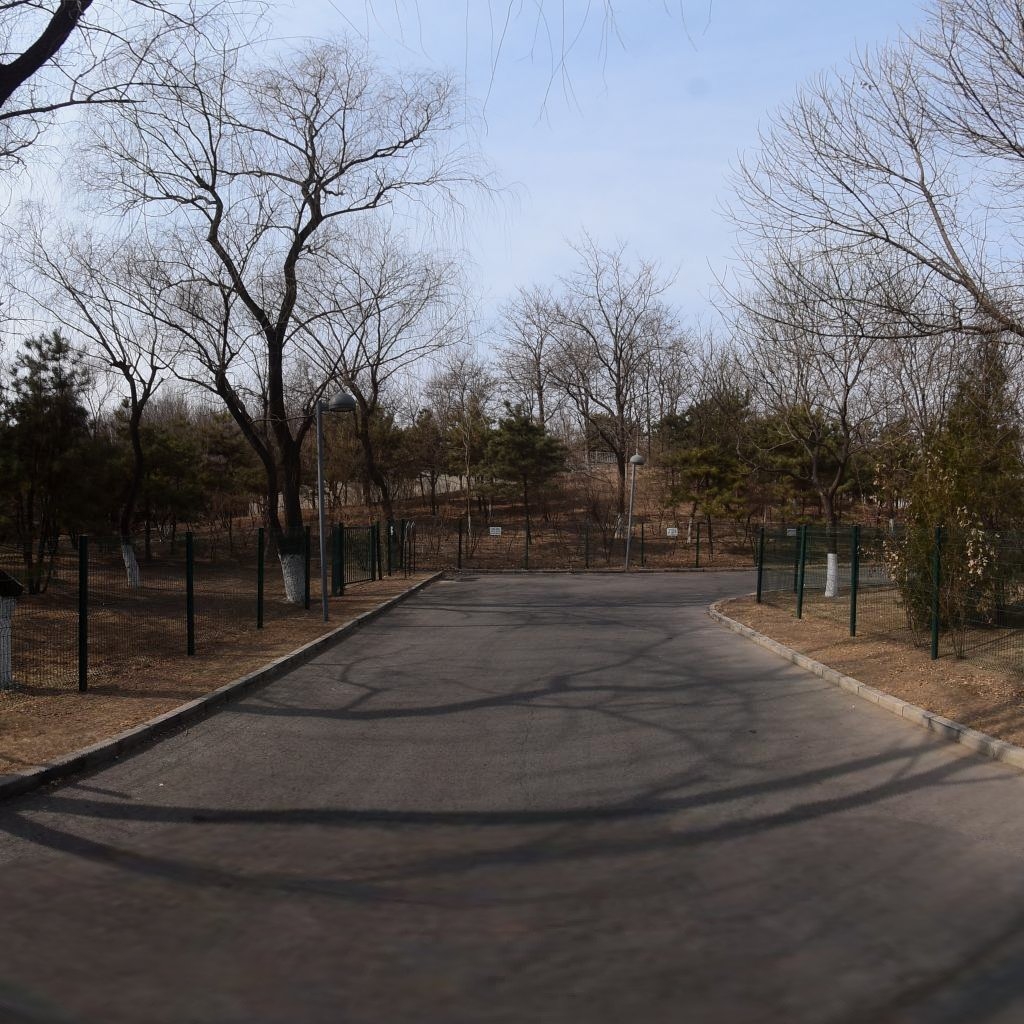
Region: Chaoyang
Road damage annotations: longitudinal crack